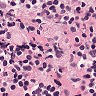
Metastatic tissue present: no